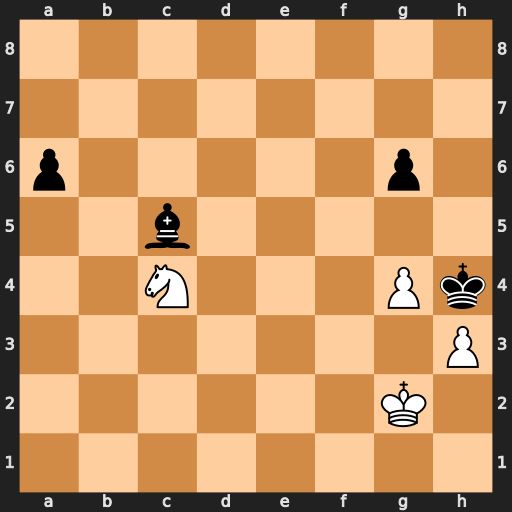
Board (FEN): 8/8/p5p1/2b5/2N3Pk/7P/6K1/8
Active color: w
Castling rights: -
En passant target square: -
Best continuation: Nd2 Kg5 Ne4+ Kf4 Nxc5